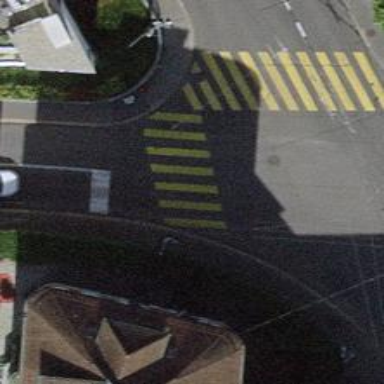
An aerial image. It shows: Road crossing with traffic signals.